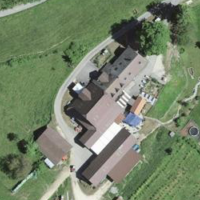
EUNIS habitat code: 44
Species observed at this site:
Humulus lupulus